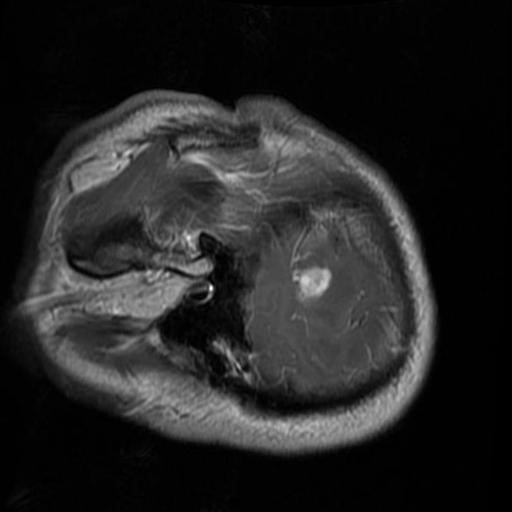
Label: brain_glioma